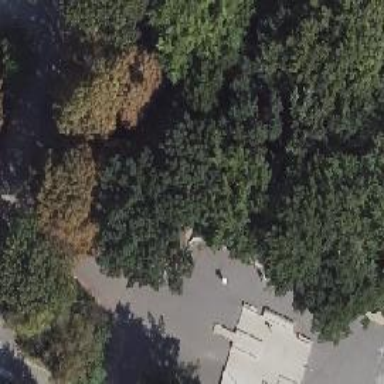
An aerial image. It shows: Park with broadleaved deciduous trees.